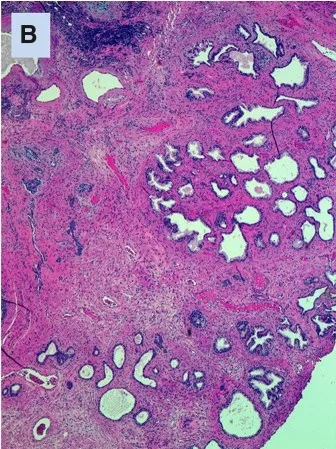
(B) Benign prostatic hyperplasia and atrophic prostatic ducts with surrounding sclerosis and chronic inflammation (HE, 4 x ). HE, hematoxylin and eosin.
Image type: pathology (h&e)